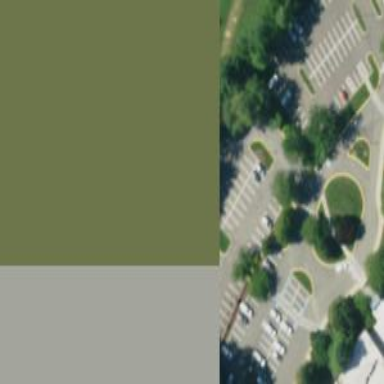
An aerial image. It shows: Parking area with surface.